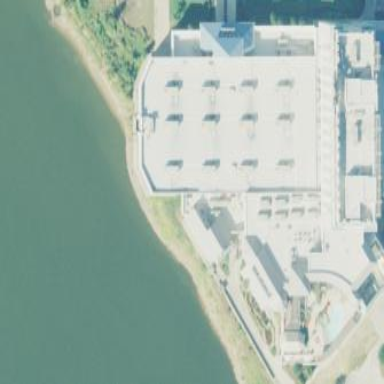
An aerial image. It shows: Building that serves as casino.